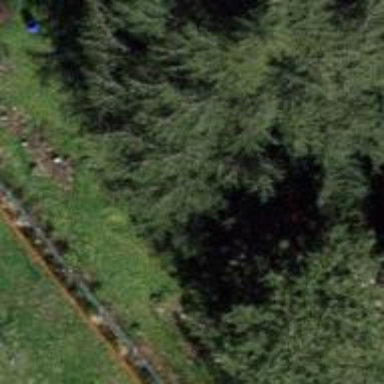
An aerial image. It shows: Evergreen needle-leaved tree.